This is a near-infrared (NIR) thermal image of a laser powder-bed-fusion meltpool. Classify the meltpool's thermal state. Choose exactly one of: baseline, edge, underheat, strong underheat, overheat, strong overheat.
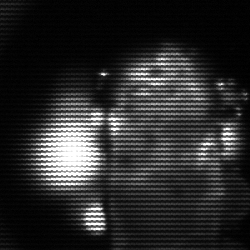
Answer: strong underheat